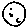
Label: moon